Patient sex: F
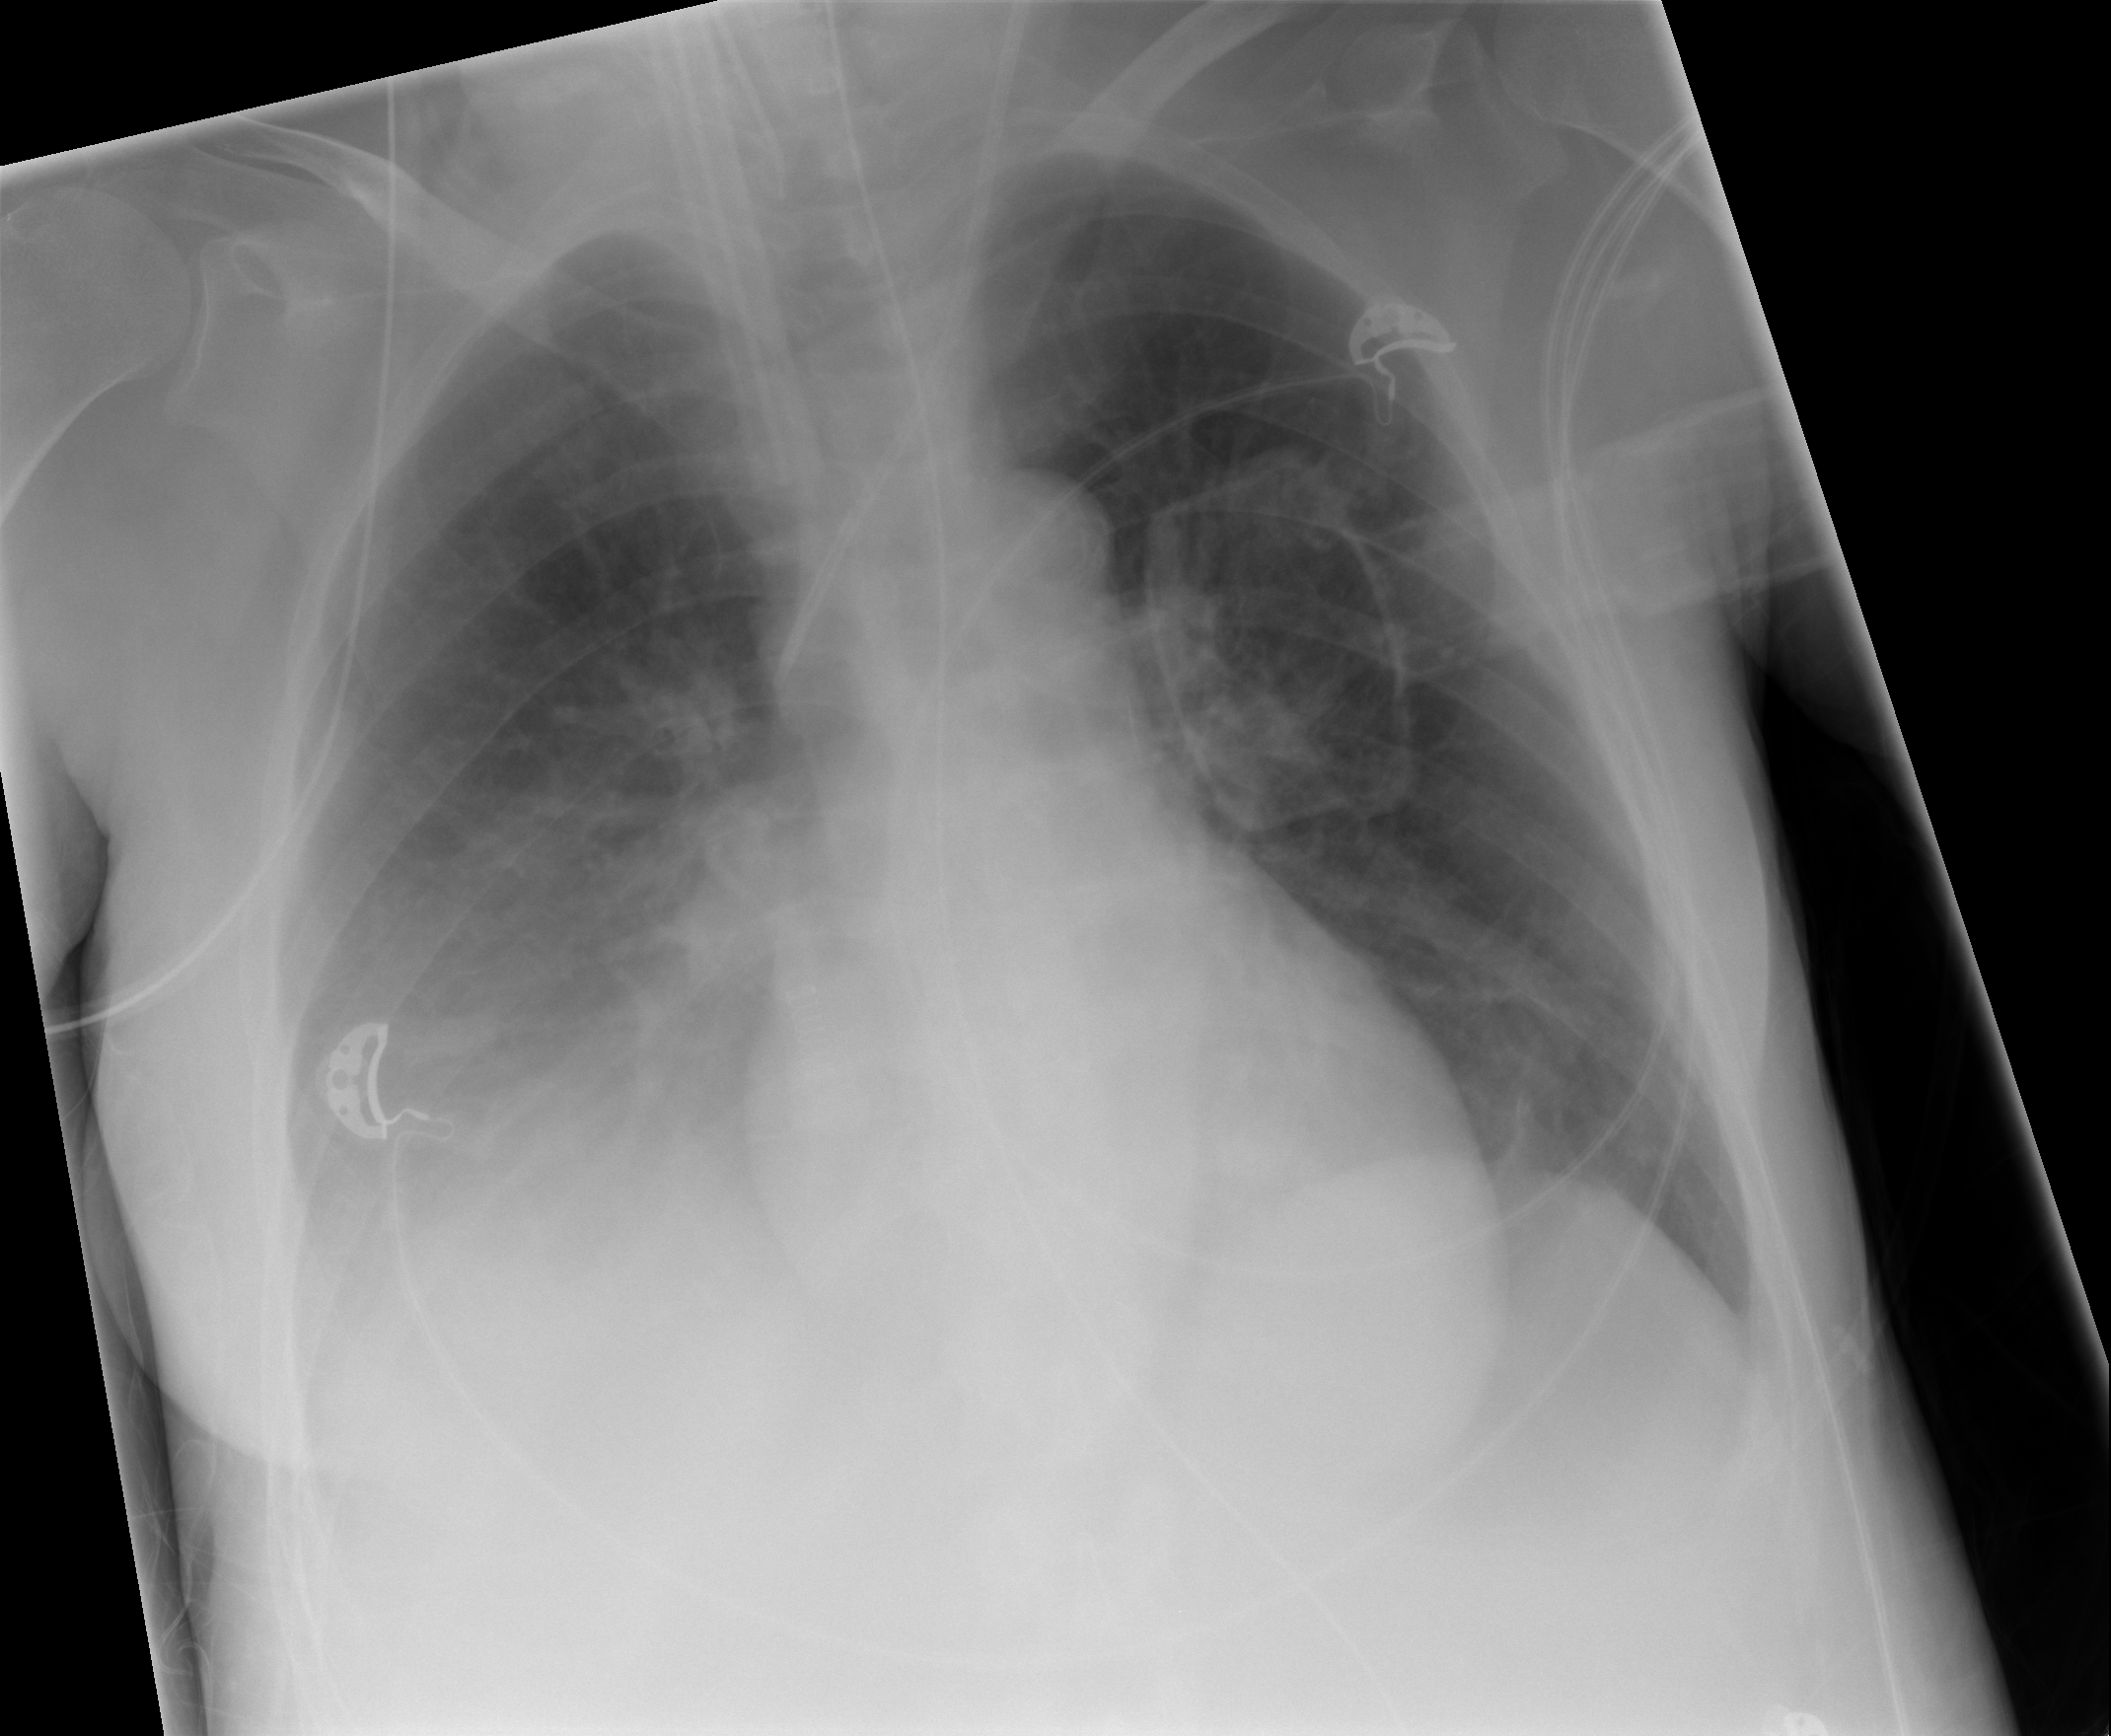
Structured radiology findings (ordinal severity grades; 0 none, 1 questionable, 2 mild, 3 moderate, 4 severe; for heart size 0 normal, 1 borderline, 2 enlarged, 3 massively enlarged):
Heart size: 1
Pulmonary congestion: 1
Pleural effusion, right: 2
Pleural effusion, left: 0
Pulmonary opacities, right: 0
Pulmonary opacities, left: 0
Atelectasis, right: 2
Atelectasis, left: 0